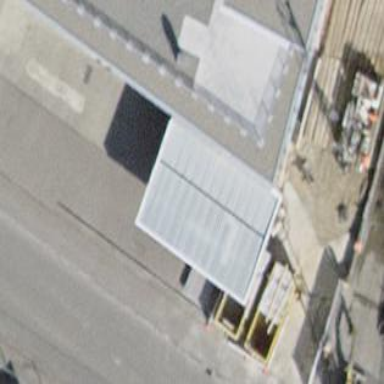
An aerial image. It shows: View of roof of building.